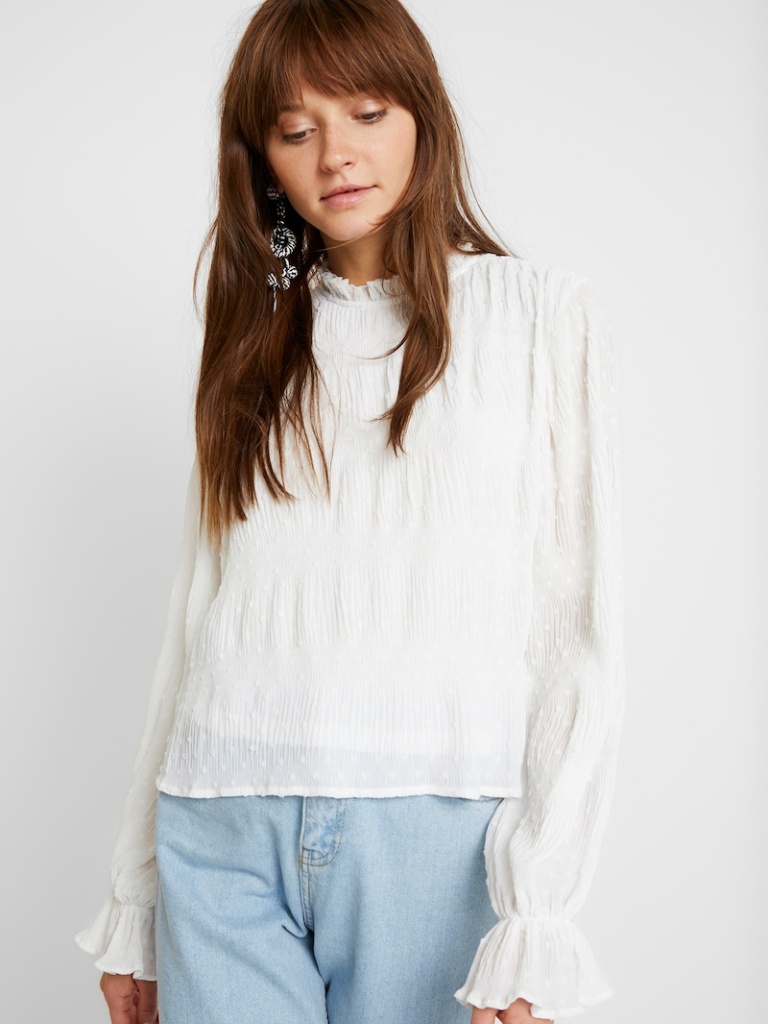
lace relaxed a long-sleeved with the sleeves down hip length Untucked high blouse